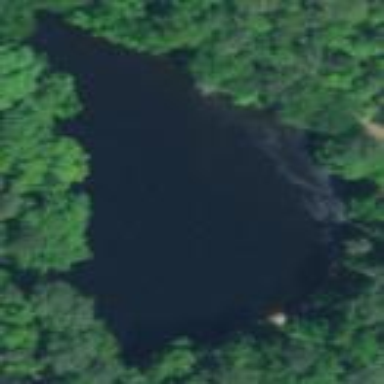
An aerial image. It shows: Beautiful lake surrounded by nature.